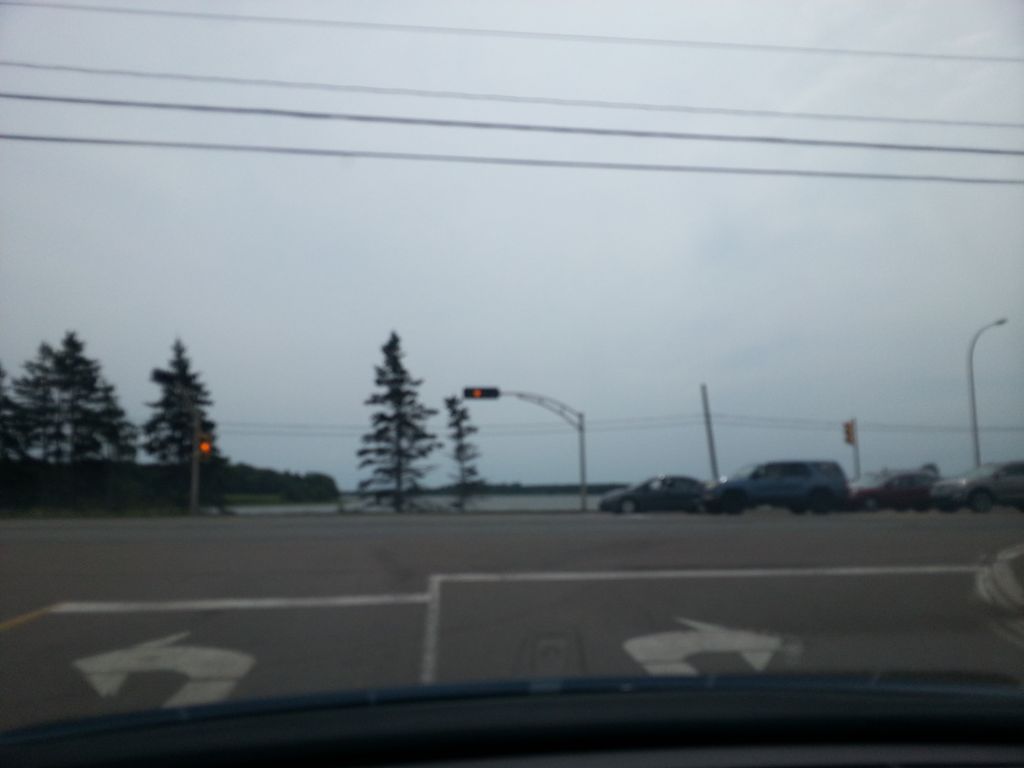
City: charlottetown